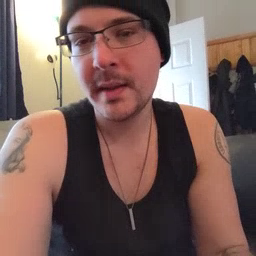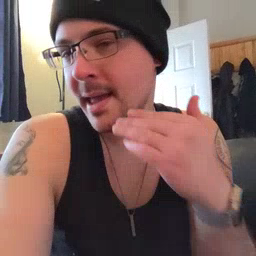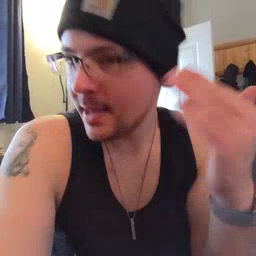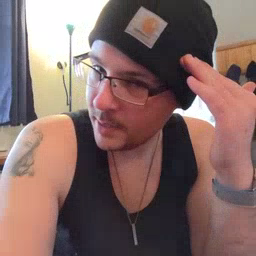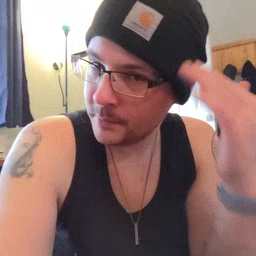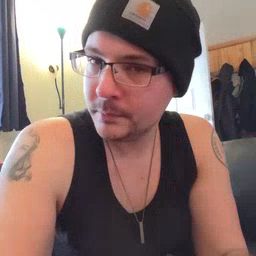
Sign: head